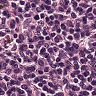
Metastatic tissue present: no